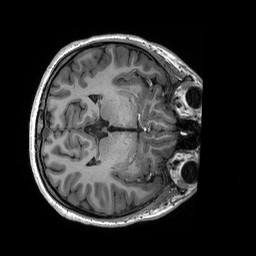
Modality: T1w
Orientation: axial
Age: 18
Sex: female
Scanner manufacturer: siemens
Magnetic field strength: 3 T
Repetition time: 2.53 s
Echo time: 0.00227 s